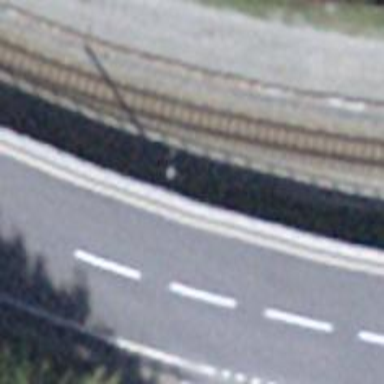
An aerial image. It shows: Guard rail as barrier.